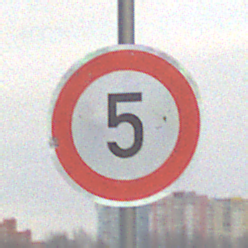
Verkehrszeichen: Geschwindigkeit5
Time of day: SunriseSunset
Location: Outdoor (Nature)
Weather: PartlyCloudy
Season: NotSpecified
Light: Natural